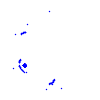
Particle: kaon